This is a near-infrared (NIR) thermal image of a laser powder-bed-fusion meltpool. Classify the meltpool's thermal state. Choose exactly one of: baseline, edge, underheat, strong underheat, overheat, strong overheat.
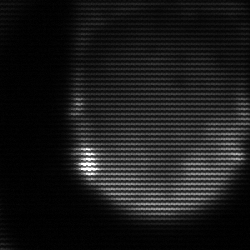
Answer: edge